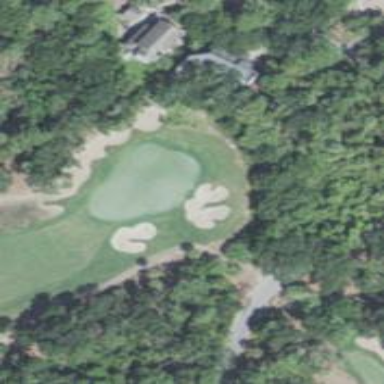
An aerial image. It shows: View of golf hole.